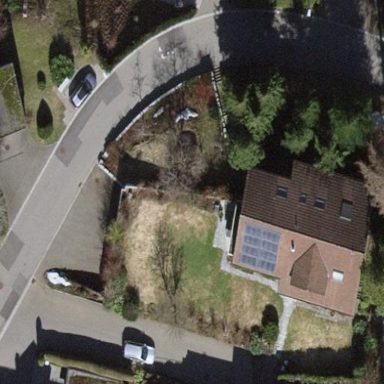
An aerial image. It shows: Detached building.